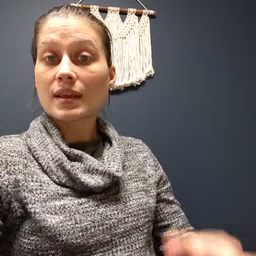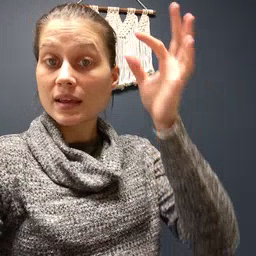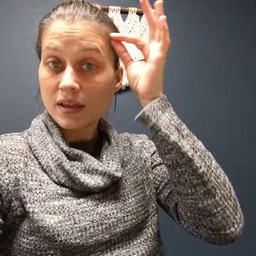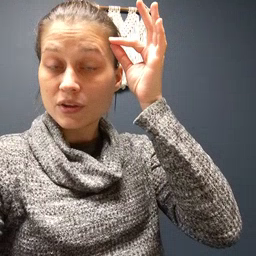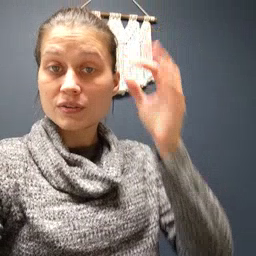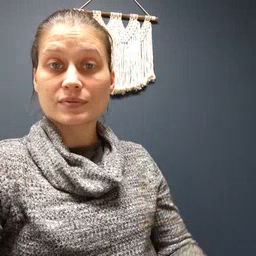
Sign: hair